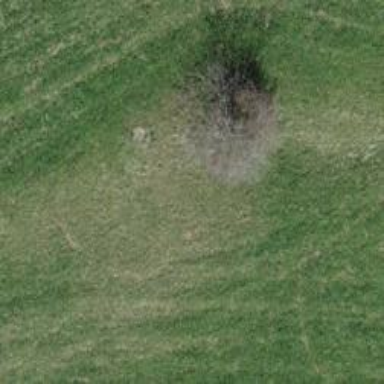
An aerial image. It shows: Broadleaved tree with lush foliage.